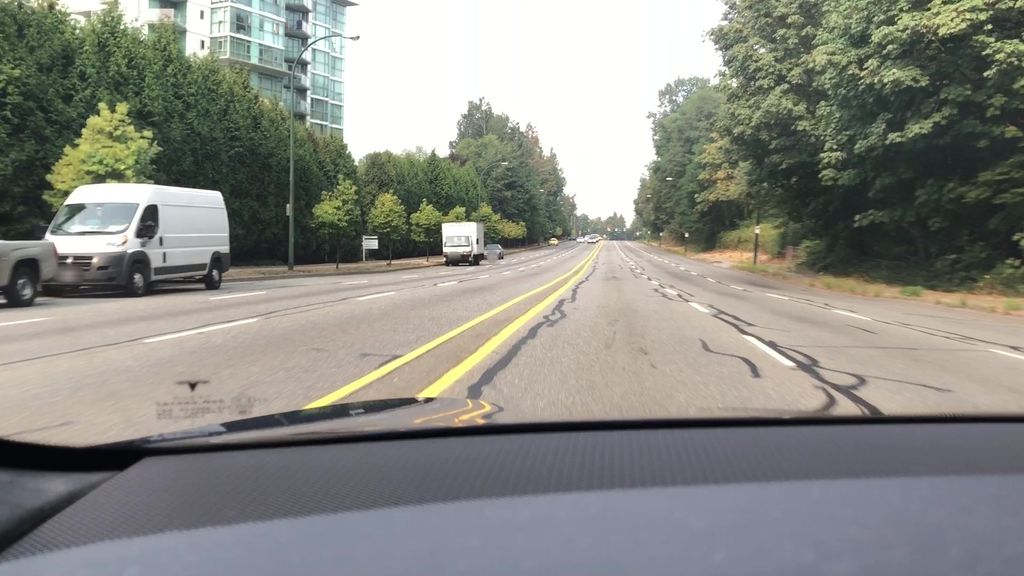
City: vancouver